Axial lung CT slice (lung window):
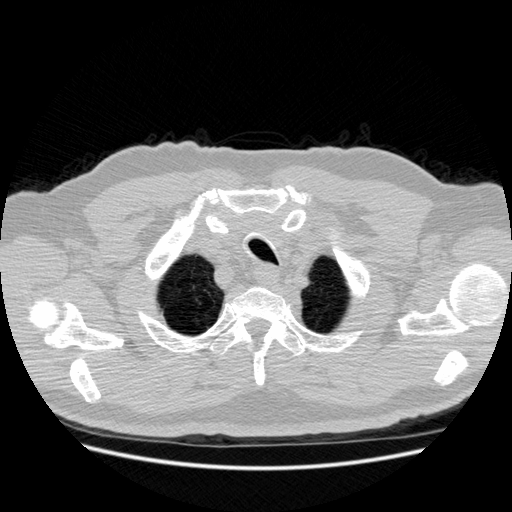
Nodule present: no